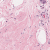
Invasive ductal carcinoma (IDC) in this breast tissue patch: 0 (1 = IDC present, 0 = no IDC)